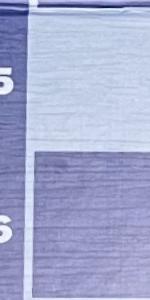
Label: Empty